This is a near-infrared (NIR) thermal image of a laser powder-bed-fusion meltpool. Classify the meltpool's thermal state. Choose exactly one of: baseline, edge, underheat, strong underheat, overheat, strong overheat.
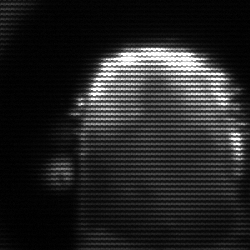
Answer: baseline